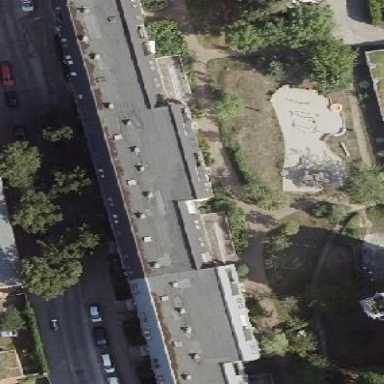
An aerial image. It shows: Unique apartment building with double saltbox roof shape.